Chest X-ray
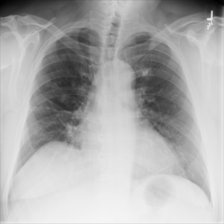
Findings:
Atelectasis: negative
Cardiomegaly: negative
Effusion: negative
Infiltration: negative
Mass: negative
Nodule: negative
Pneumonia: negative
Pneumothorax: negative
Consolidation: negative
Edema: negative
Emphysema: negative
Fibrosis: negative
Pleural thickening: negative
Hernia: negative